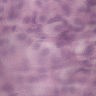
Metastatic tissue present: yes